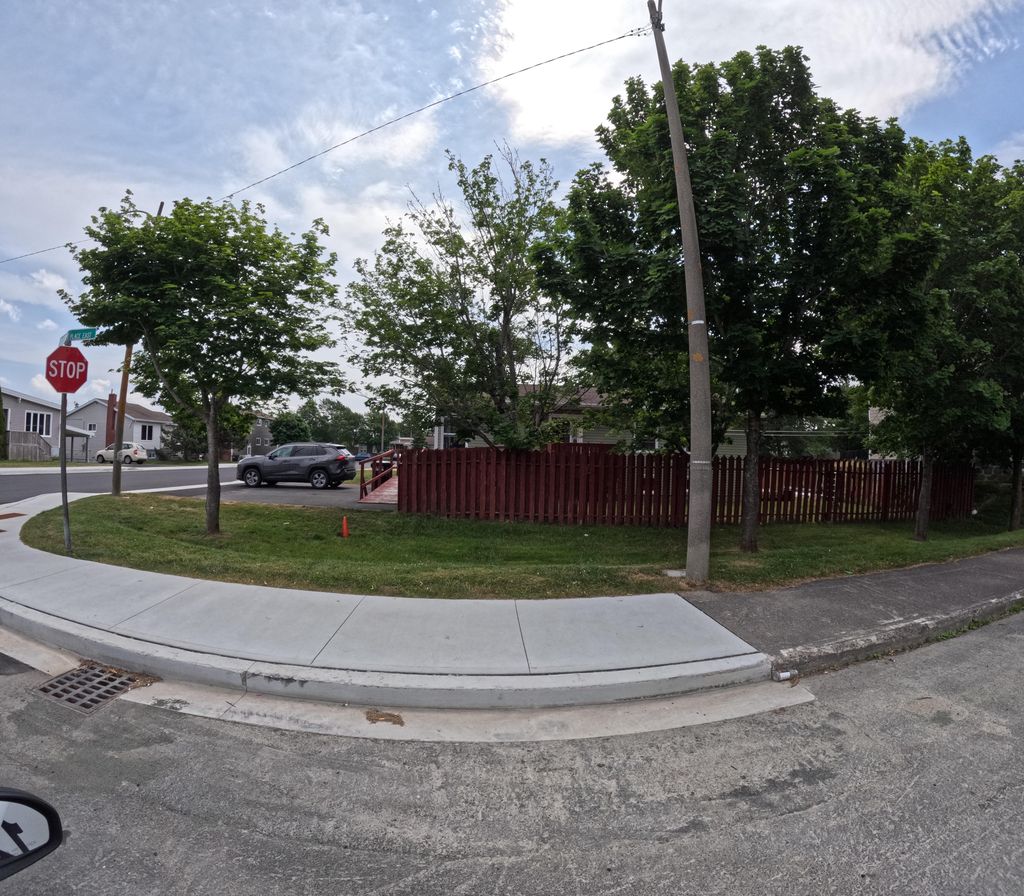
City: st_johns